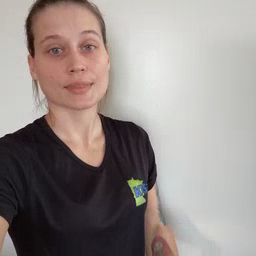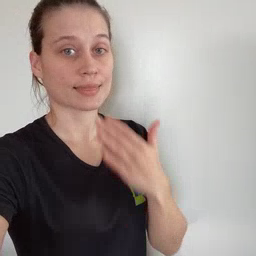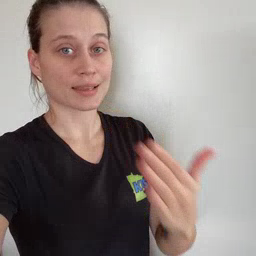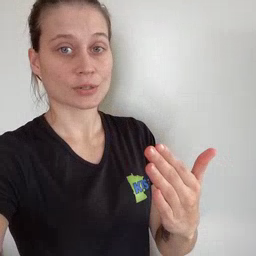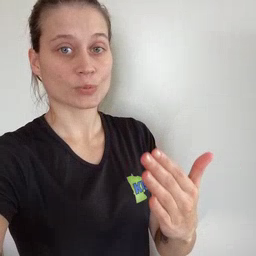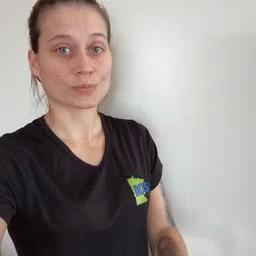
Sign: thankyou